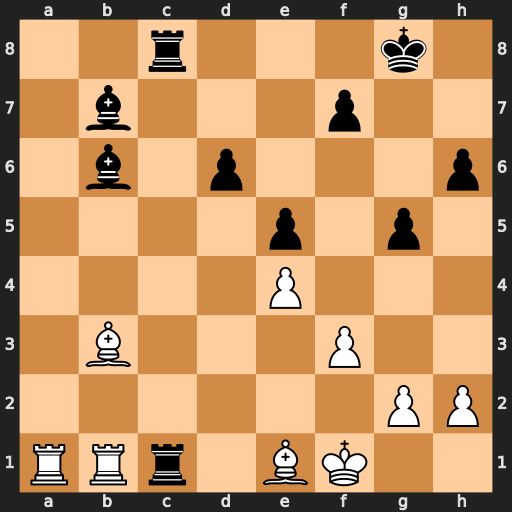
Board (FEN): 2r3k1/1b3p2/1b1p3p/4p1p1/4P3/1B3P2/6PP/RRr1BK2
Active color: w
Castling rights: -
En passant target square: -
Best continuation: Rxc1 Rxc1 Rxc1